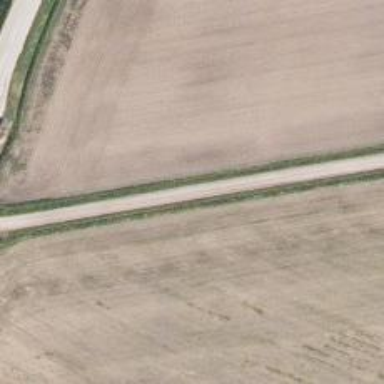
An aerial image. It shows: Unclassified road.